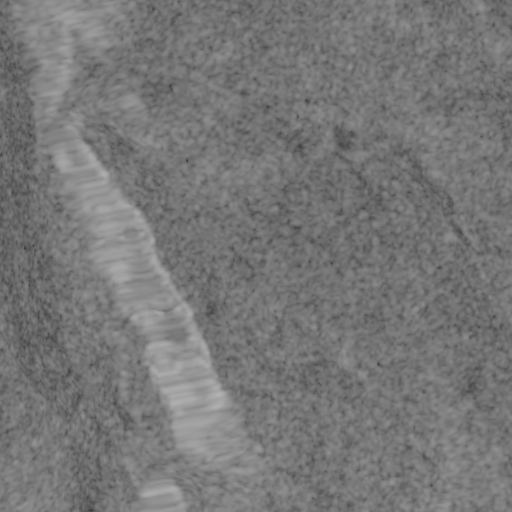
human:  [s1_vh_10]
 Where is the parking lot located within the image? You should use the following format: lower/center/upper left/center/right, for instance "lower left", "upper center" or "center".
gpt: The parking lot is located in the upper right of the image.
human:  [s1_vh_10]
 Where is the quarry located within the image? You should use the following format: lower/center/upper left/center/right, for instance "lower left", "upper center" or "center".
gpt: The quarry is located in the upper center of the image.
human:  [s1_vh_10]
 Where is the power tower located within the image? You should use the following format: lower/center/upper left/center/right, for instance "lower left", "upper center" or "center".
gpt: There is no power tower in the image.

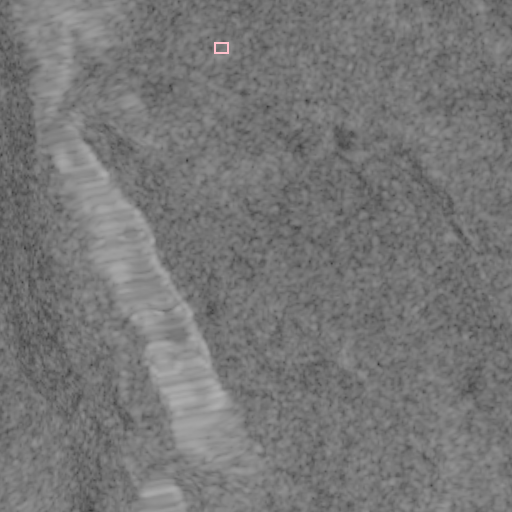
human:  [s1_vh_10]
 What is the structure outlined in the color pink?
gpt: The structure outlined in pink is a quarry.
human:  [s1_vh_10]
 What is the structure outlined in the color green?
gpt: There is no green outline.